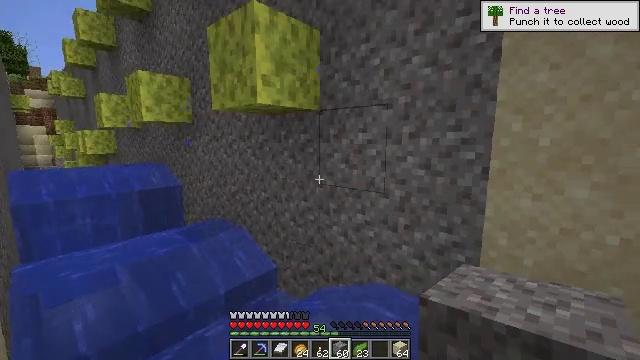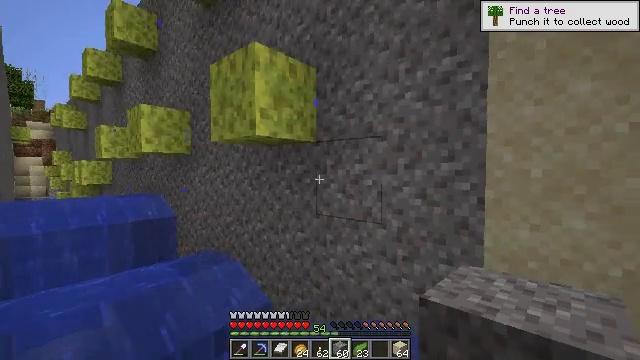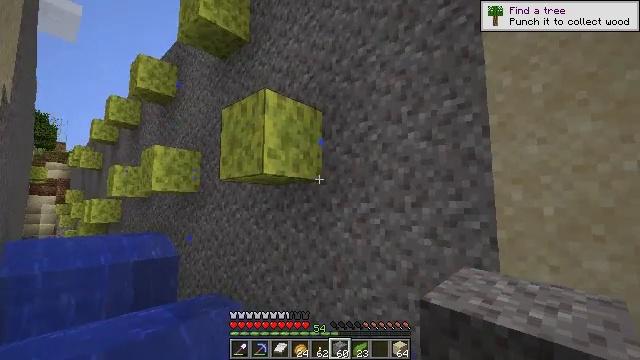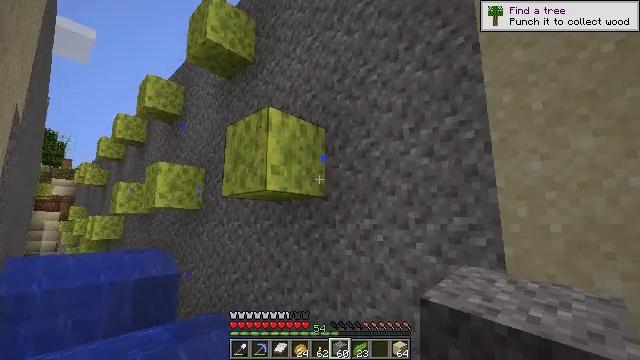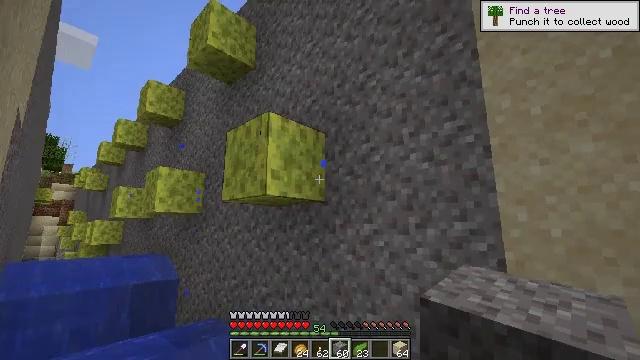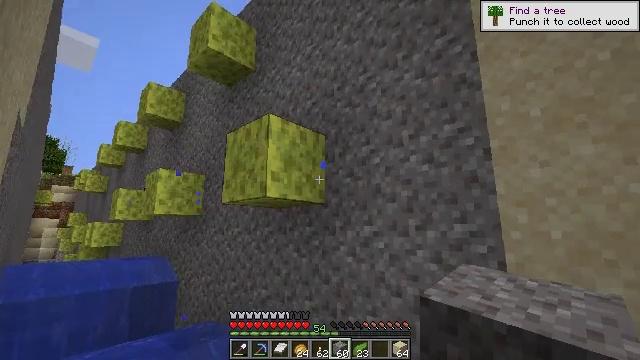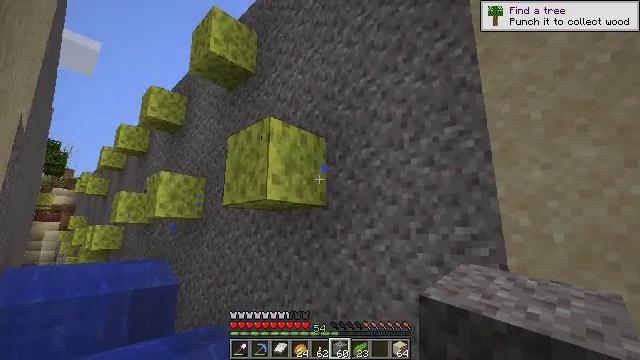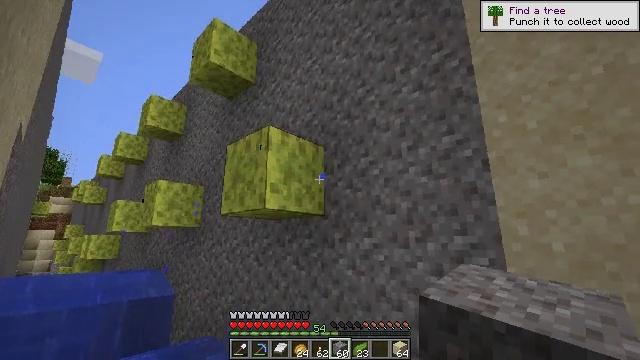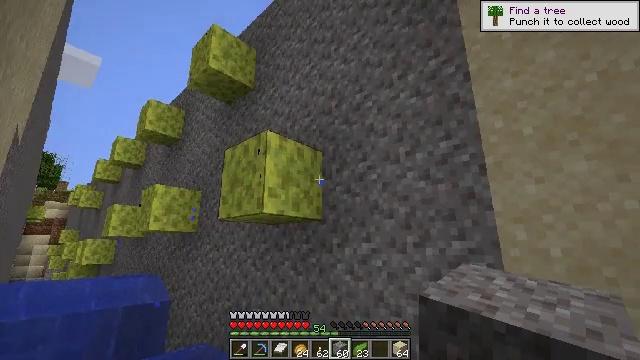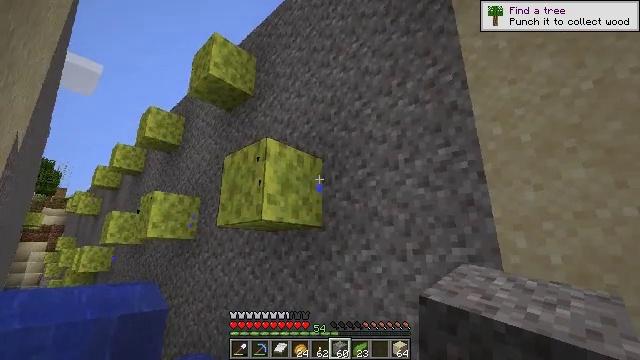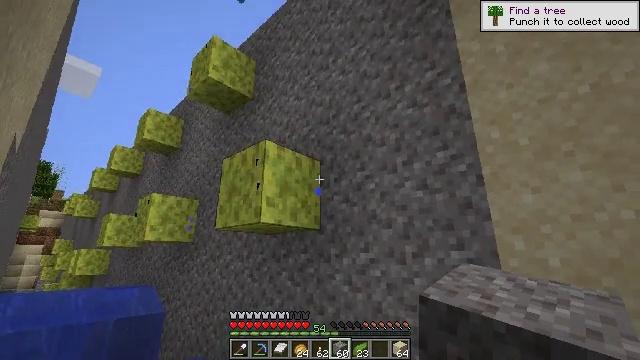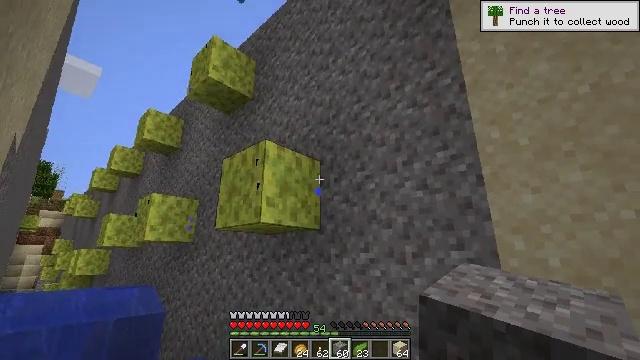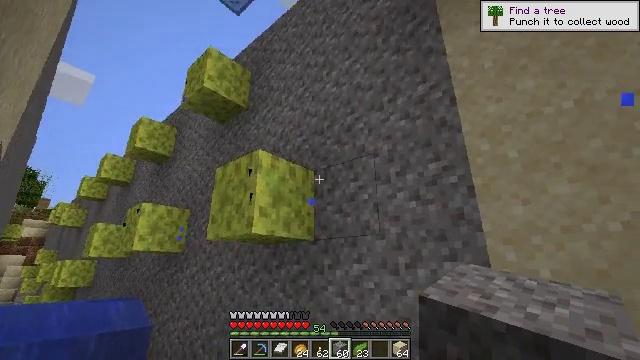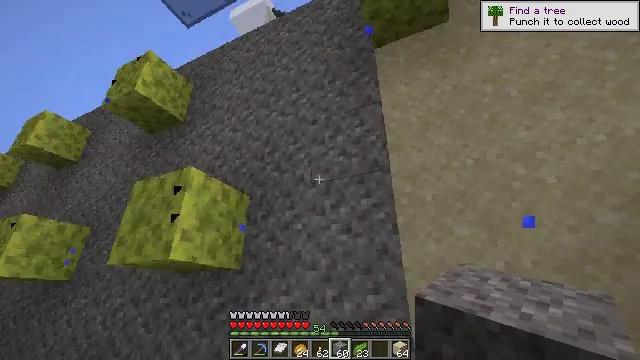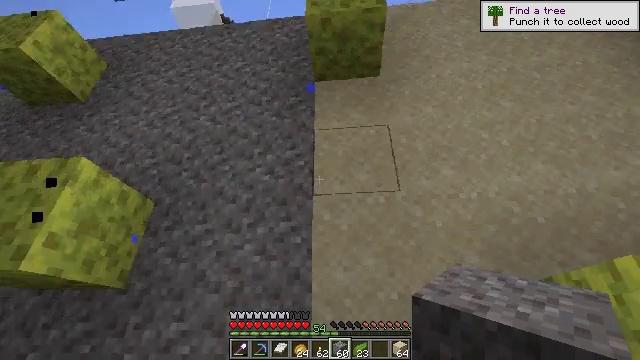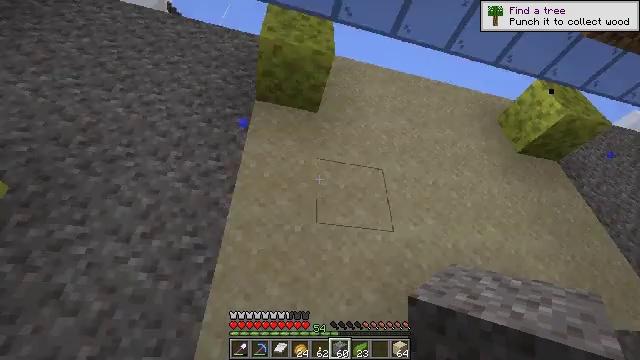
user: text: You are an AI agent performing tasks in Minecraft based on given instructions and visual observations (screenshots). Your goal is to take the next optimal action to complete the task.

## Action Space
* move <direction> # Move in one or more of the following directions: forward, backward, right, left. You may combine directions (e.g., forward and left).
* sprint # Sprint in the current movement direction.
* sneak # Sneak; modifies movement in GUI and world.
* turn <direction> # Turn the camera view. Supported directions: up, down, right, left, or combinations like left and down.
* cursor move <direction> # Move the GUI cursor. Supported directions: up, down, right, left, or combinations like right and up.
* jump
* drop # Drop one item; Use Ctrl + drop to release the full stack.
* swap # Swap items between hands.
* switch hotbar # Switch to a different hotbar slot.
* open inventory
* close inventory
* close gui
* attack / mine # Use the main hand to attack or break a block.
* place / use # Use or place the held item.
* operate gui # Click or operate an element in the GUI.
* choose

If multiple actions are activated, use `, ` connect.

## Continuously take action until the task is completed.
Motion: motion action
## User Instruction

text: Collect the wet sponge after mining.
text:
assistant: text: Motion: turn up
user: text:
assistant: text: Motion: turn left and up
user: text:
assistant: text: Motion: turn up
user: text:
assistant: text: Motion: turn up
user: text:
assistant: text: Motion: no_op
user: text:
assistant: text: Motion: no_op
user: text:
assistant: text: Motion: turn up
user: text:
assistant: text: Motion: turn up
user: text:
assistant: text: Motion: turn up
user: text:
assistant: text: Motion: no_op
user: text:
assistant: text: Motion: no_op
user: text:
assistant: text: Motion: turn right and up
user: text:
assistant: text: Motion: turn right and up
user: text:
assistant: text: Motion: turn right and up
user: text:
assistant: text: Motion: turn right and up
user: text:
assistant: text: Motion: turn right and up
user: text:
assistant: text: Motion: turn right and up
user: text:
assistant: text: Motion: turn right and up
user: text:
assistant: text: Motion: turn right and up
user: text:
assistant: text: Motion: turn right
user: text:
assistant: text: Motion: no_op
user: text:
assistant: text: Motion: turn left and down
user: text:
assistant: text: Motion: no_op
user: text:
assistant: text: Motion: no_op
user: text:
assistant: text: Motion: turn down
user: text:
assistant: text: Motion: turn right and down
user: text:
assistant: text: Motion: turn right and down
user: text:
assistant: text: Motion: turn right and down
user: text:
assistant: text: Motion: turn right and down
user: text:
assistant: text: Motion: turn right and down